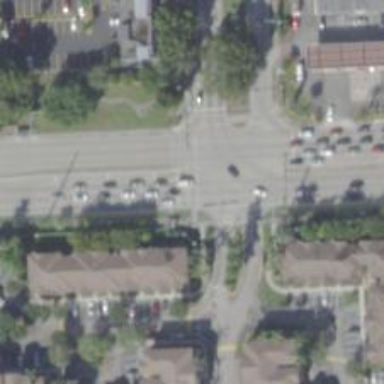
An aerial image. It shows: Crossing with marked lines on the road.